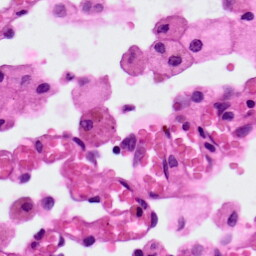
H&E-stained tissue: Lung